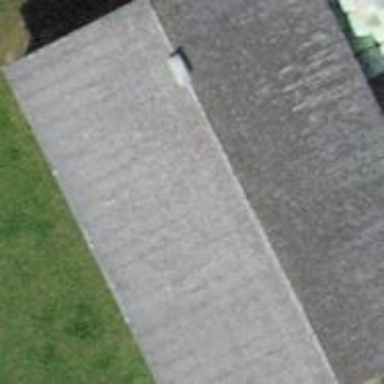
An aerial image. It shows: Cowshed building.